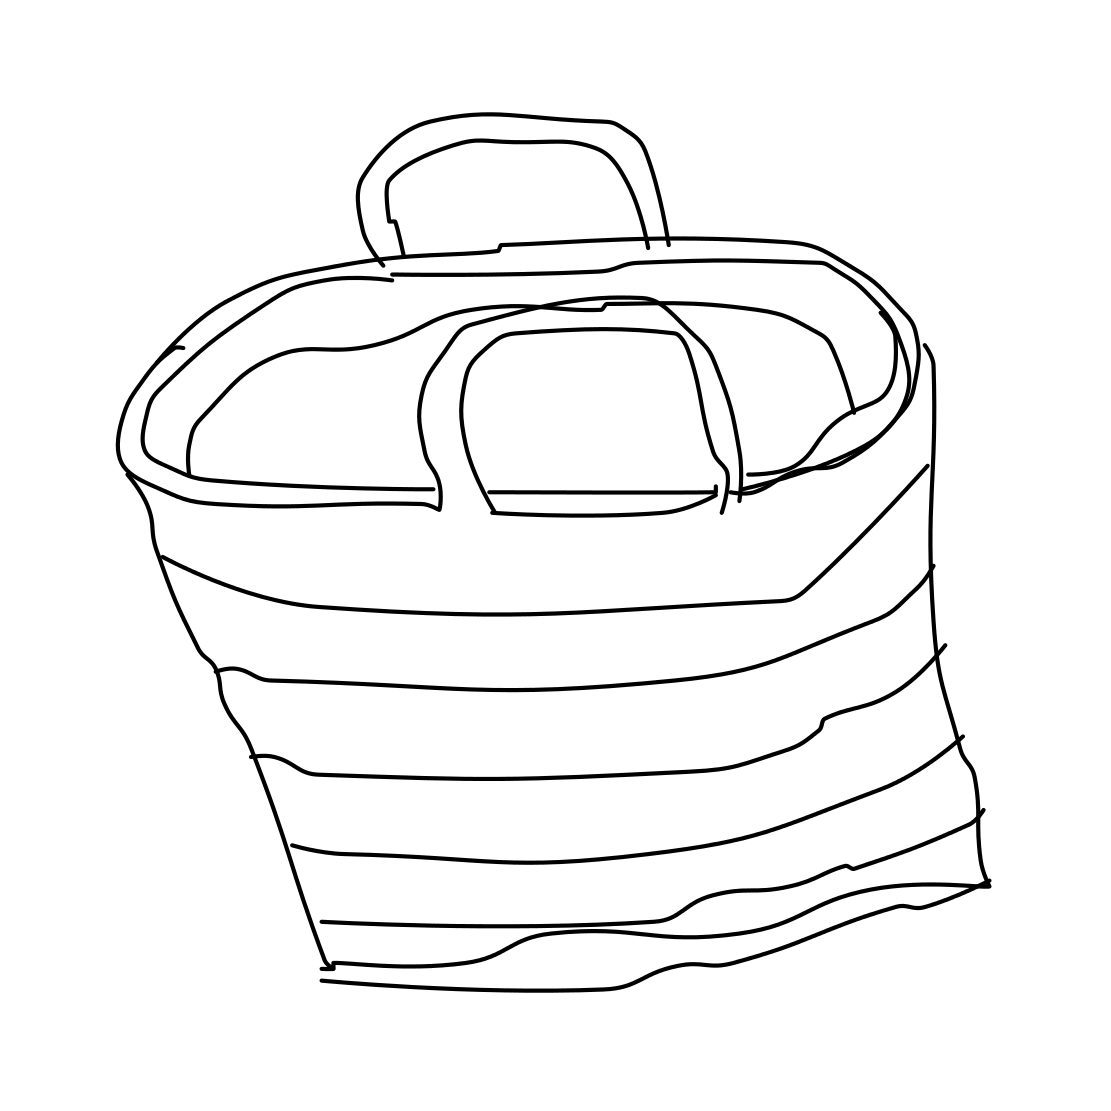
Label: basket